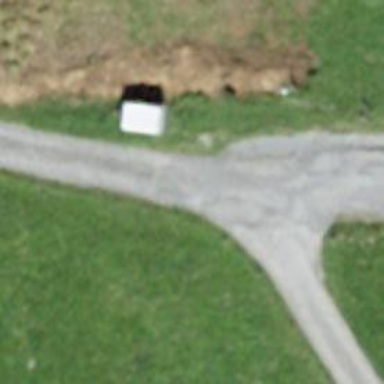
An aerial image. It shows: Unclassified road.